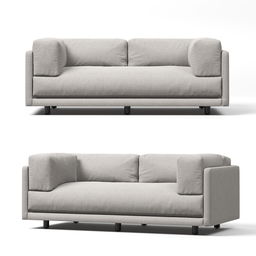
Label: furniture